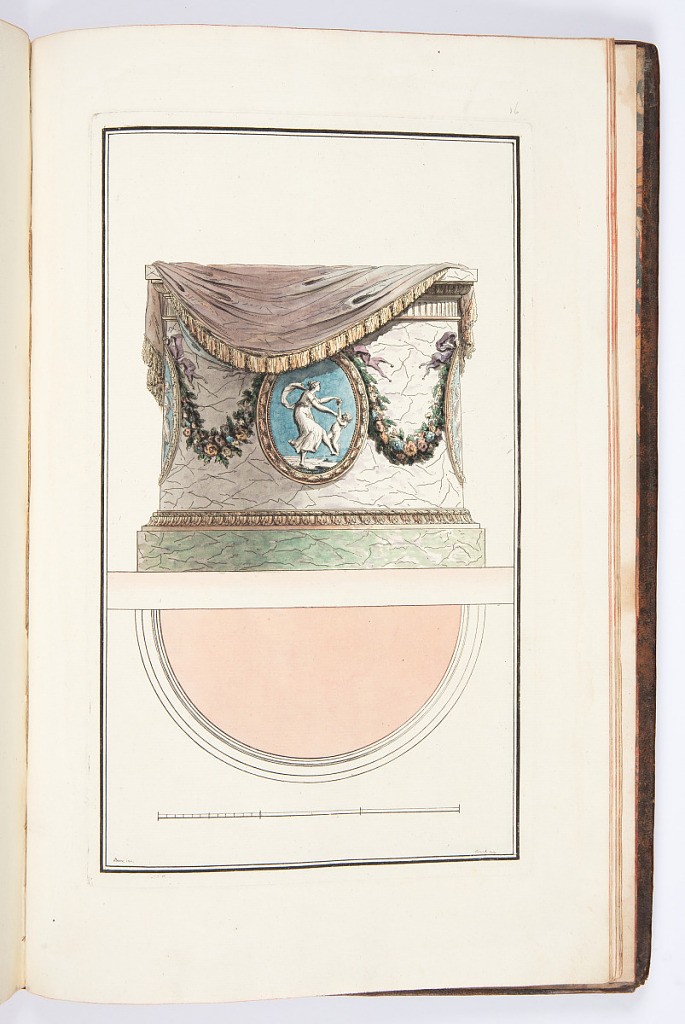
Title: POELE circulaire couronné d’un draperie, orné de médaillons et guirlandes, d’un genre neuf et très-galant
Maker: Louis-Gustave Taraval, French, 1738 – 1794
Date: ca. 1791
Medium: Etching and hand colored watercolor on paper
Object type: Print
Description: Design for a stove heater decorated with neoclassical motifs, in the form of a pedestal decorated with oval cameos with figures, and festoons of flowers and leaves tied with ribbon, running pattern moldings above and below featuring fluting and leaf motifs. A textile draped over the pedestal. A plan view and scale below. The plate is signed, and hand colored with watercolor.